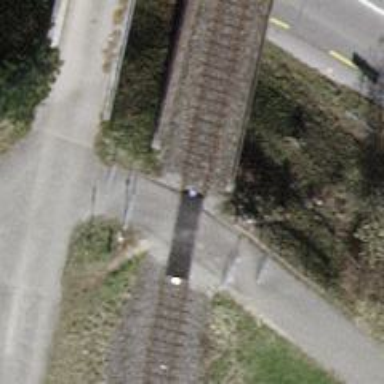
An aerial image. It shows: Railway crossing with saltire markers and chicane barriers.